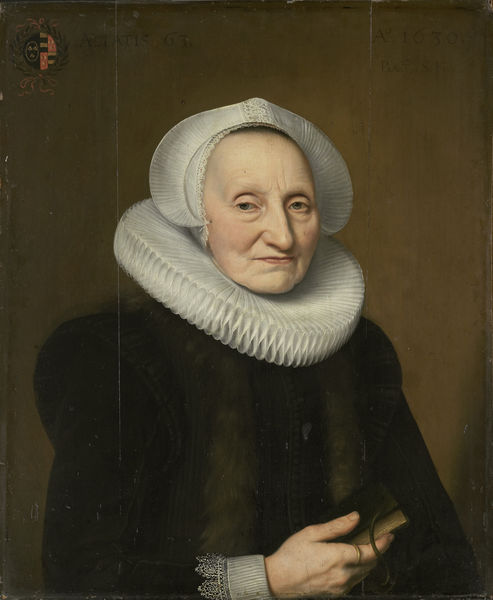
Titel: Portret van Belia Claesdr (1566-in of na1652)
Künstler: Bartholomeaus Sarburgh
Standort: Amsterdam
Institution: Rijksmuseum
Schlagwörter: dunkel, haut, frau, hut, malerei, niederlande, porträt, mantel, fell, buch, spitzkragen, halskranz